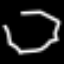
Label: octagon